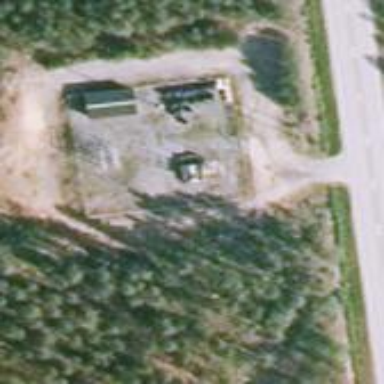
000."